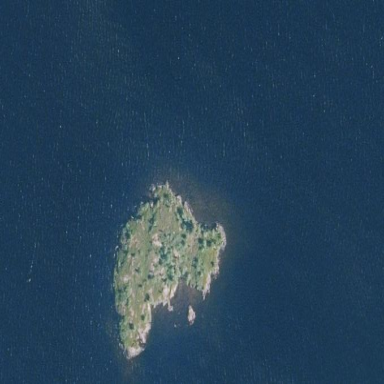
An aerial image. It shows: Islet.